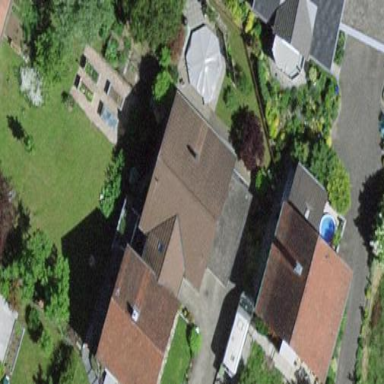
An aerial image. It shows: Part of building.